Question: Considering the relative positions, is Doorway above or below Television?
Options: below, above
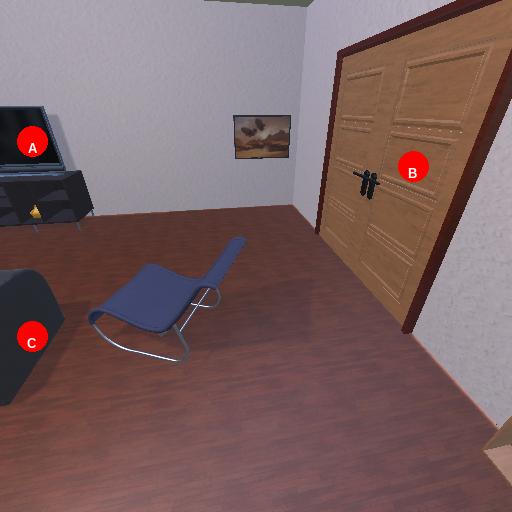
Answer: below